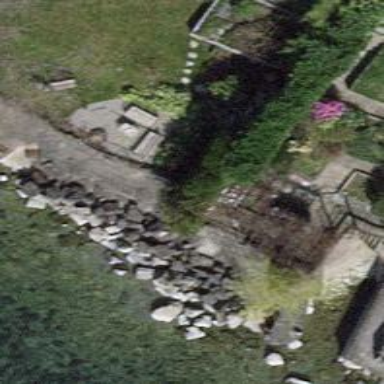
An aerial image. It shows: Hedge barrier.